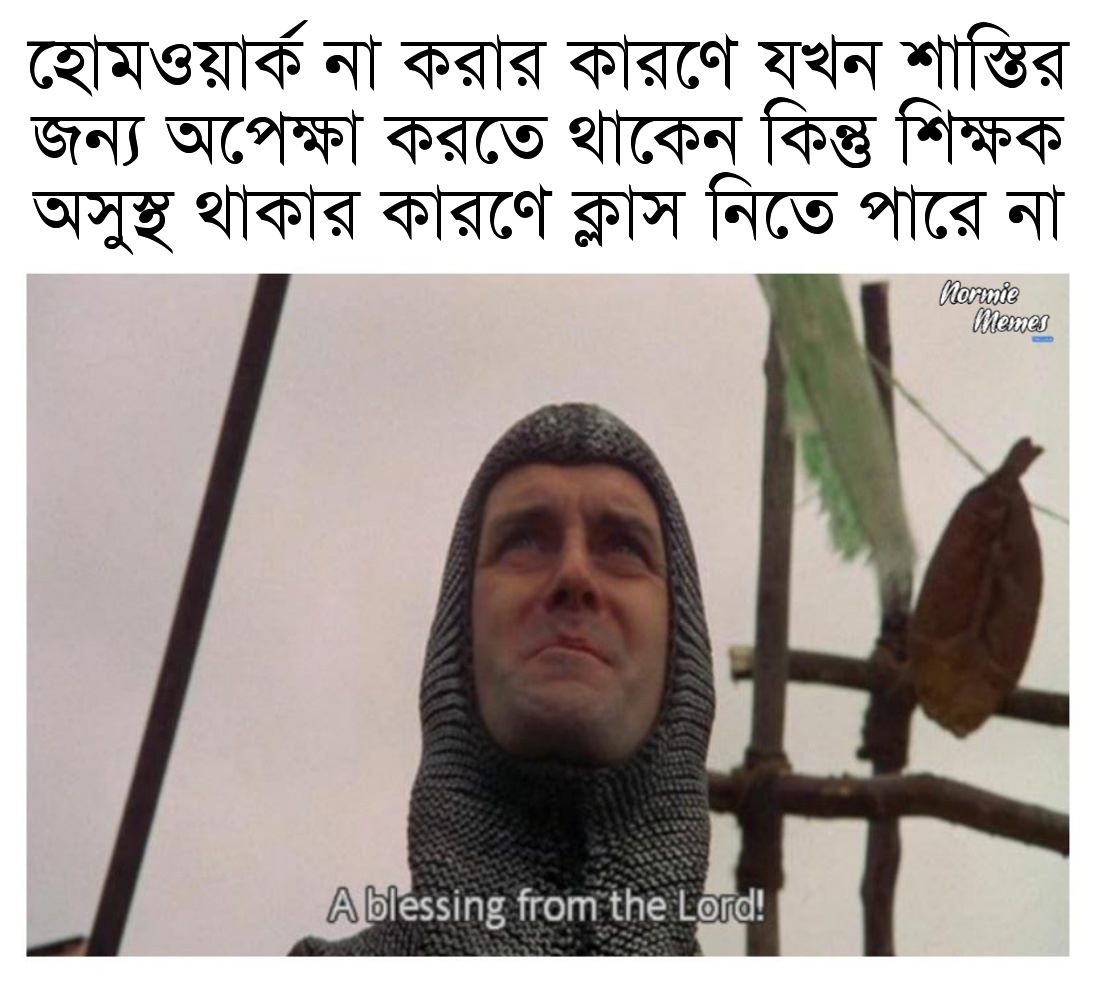
Text: হোমওয়ার্ক না করার কারণে যখন শাস্তির জন্য অপেক্ষা করতে থাকেন কিন্তু শিক্ষক অসুস্থ থাকার কারণে ক্লাস নিতে পারে না
Label: Non Hate